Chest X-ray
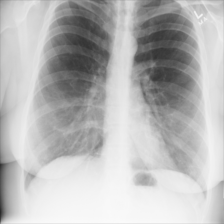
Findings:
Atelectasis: negative
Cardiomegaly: negative
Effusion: negative
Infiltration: negative
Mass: negative
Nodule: negative
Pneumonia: negative
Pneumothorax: negative
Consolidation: negative
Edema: negative
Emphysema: negative
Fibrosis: negative
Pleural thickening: negative
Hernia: negative